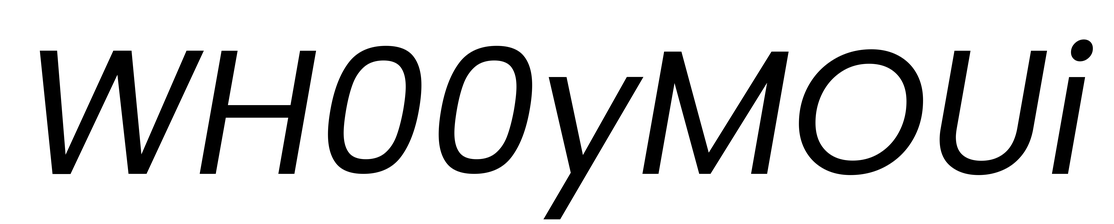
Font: Poppins-Italic